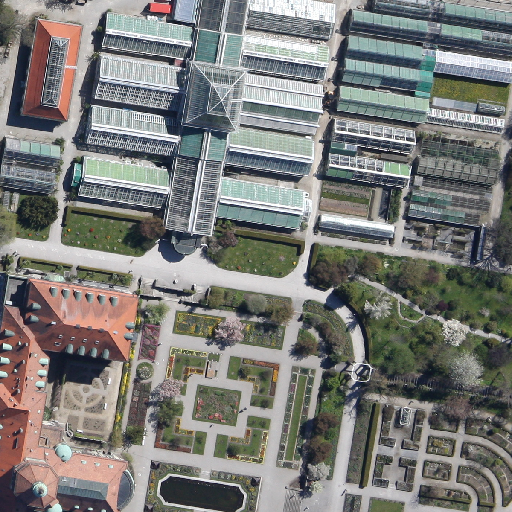
Referring expression: unpaved road